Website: walmart
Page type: receipt
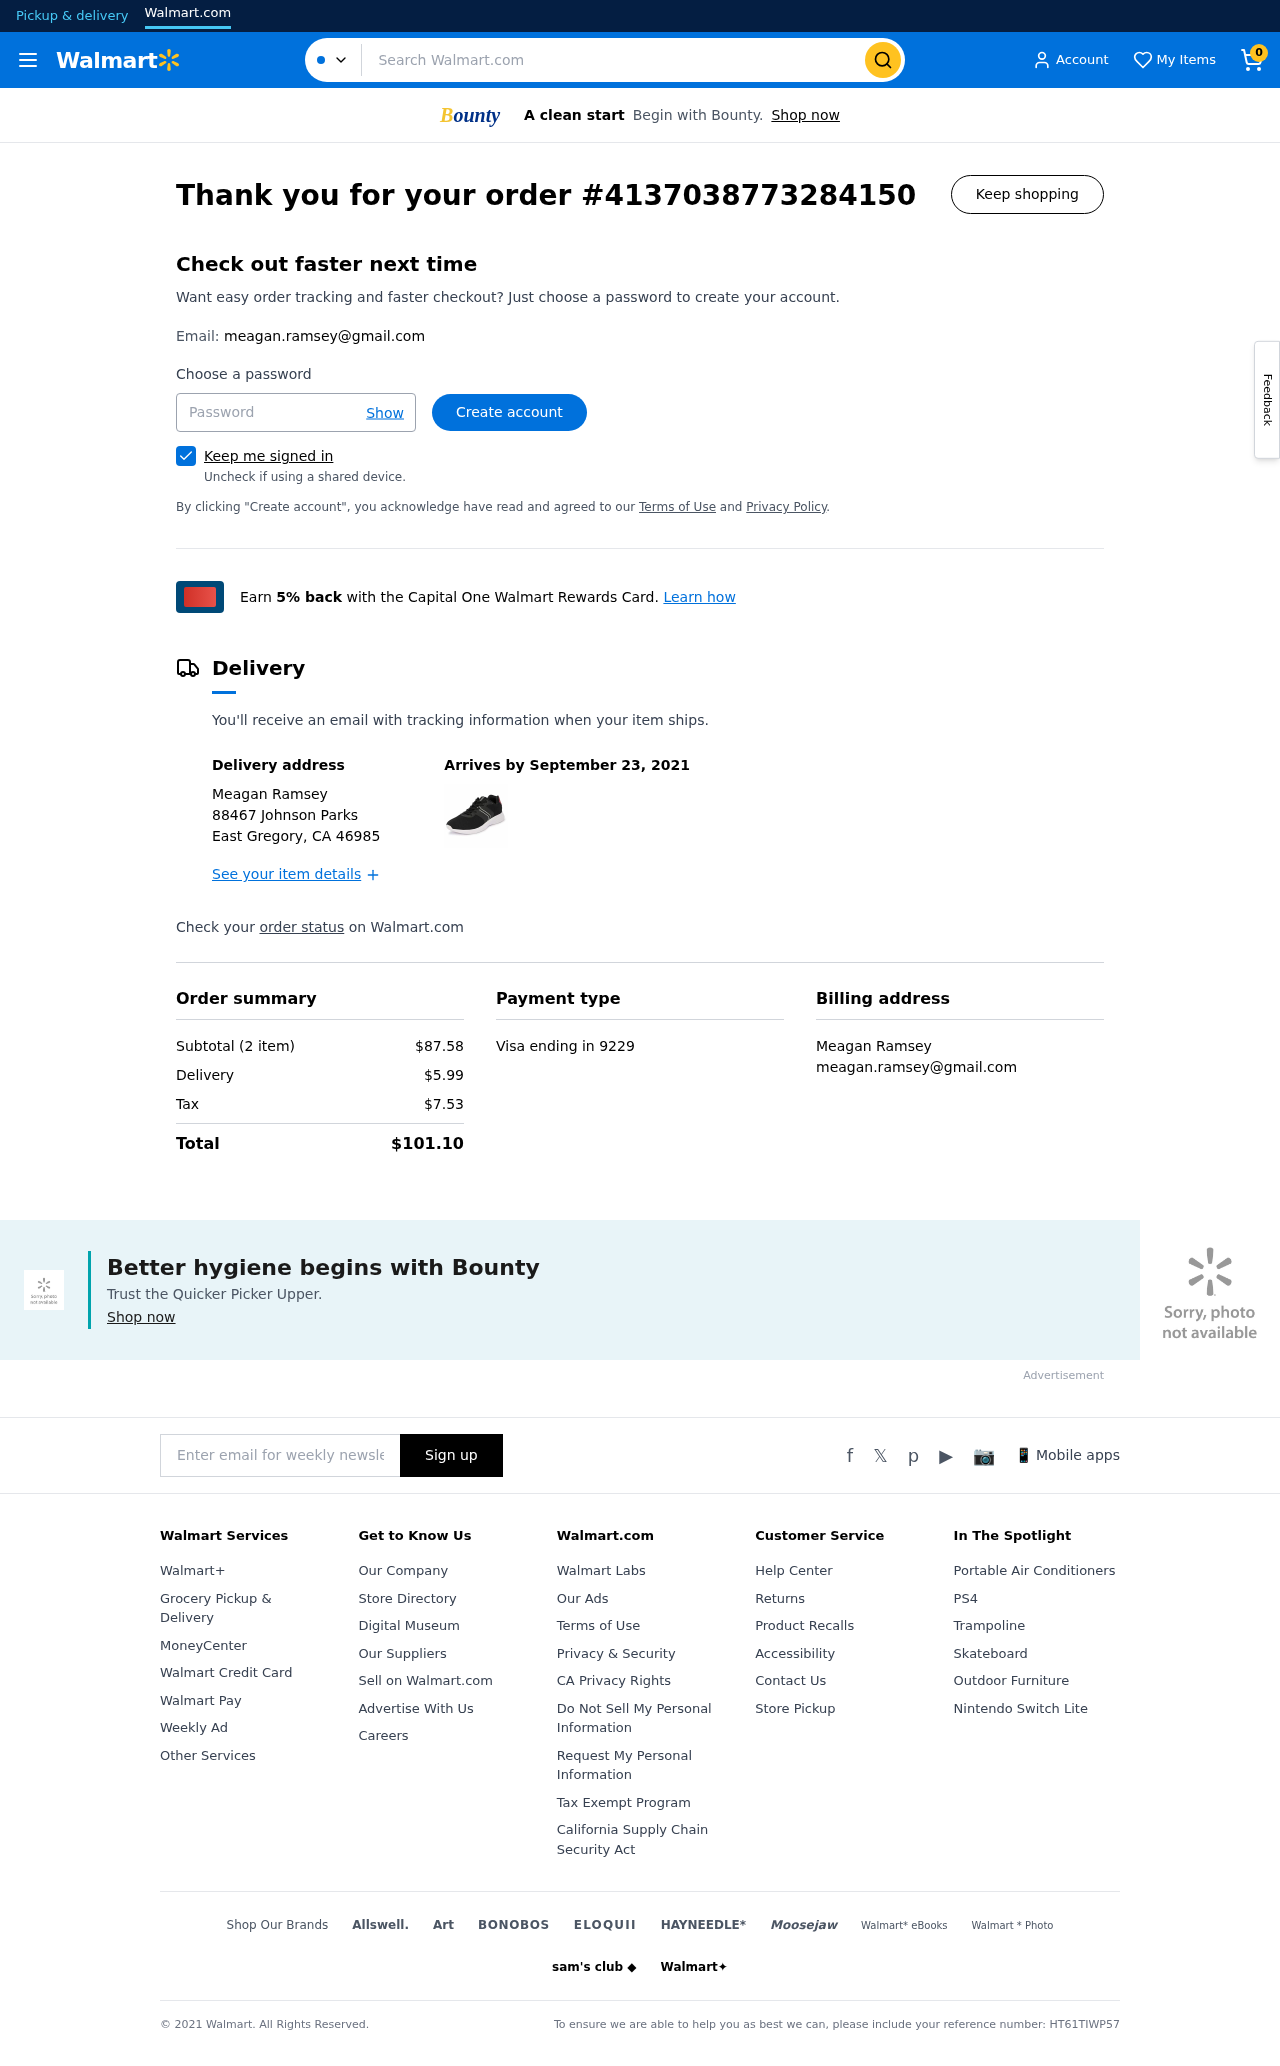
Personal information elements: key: PII_CARD_LAST4
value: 9229
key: PII_CARD_TYPE
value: Visa
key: PII_CITY_STATE_ZIP
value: East Gregory, CA 46985
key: PII_EMAIL
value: meagan.ramsey@gmail.com
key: PII_EMAIL2
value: meagan.ramsey@gmail.com
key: PII_FULLNAME
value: Meagan Ramsey
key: PII_FULLNAME2
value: Meagan Ramsey
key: PII_STREET
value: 88467 Johnson Parks
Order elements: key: ORDER_NUM_ITEMS
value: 0
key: ORDER_ID
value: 4137038773284150
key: ORDER_DELIVERY_DATE
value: September 23, 2021
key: ORDER_NUM_ITEMS
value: Subtotal (2 item)
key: ORDER_SUBTOTAL
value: $87.58
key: ORDER_SHIPPING_COST
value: $5.99
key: ORDER_TAX
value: $7.53
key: ORDER_TOTAL
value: $101.10
Search elements: key: HEADER_SEARCH
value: Search Walmart.com